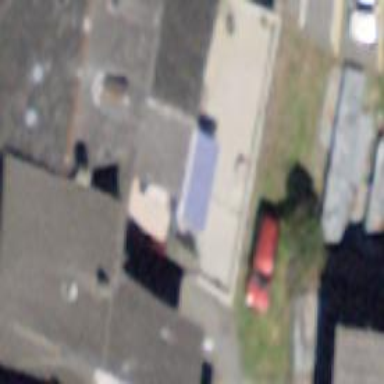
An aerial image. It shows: Terrace building.